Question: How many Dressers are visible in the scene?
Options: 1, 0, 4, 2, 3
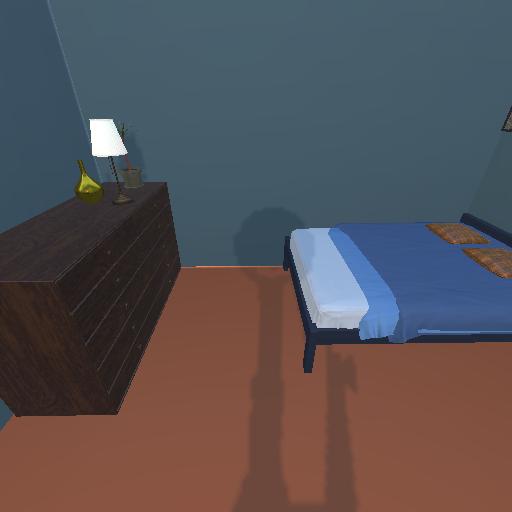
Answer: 1